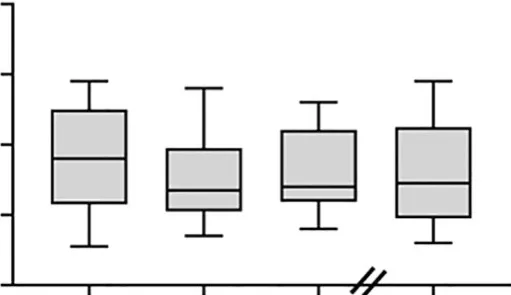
Longitudinal safety data from JAKi initiation (baseline) illustrated by. Hemoglobin concentration.
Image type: pathology (masson_trichrome)